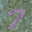
Label: 7